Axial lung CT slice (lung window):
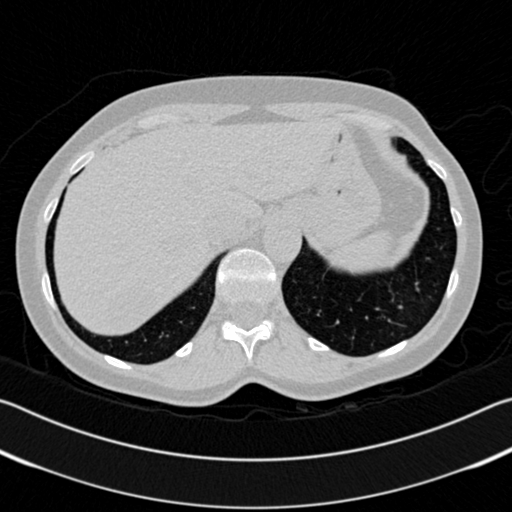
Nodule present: no